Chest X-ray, PA view. Patient: 52 years old, sex F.
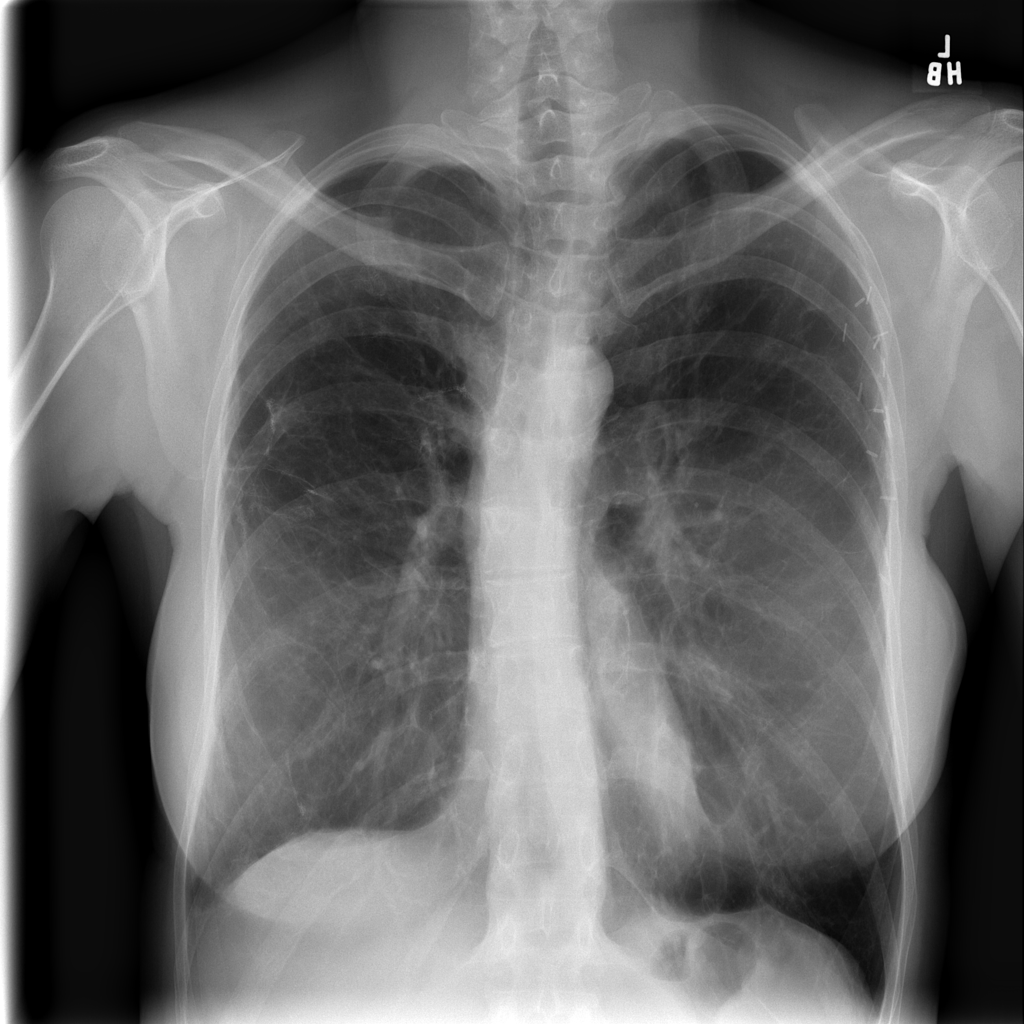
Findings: No Finding